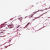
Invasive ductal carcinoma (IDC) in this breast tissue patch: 0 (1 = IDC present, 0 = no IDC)